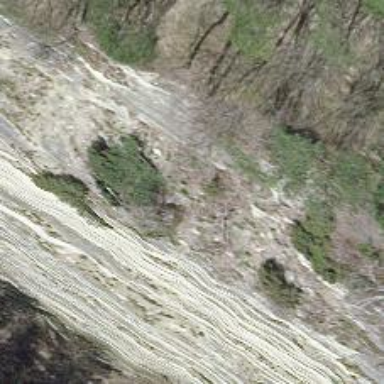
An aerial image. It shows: Cliff in nature.